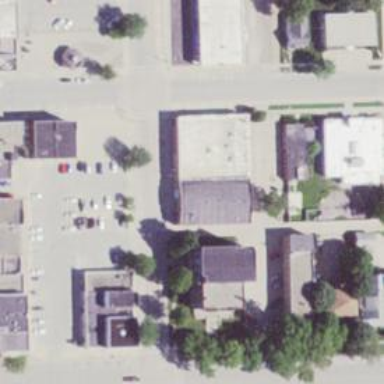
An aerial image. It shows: Alley classified as service road.